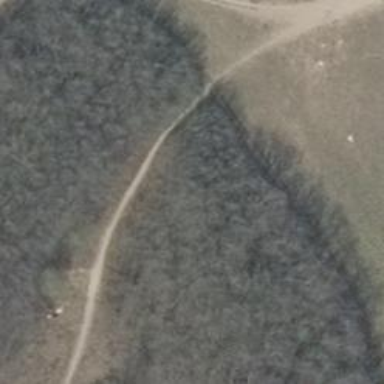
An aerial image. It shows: Sandy path.